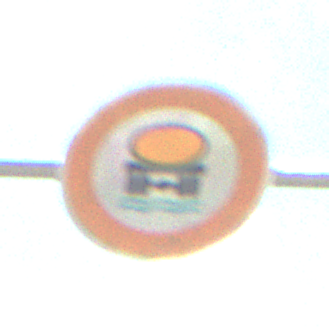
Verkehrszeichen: VerbotFahrzeugeWassergefaehrdenderLadung
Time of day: Midday
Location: Outdoor (Nature)
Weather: PartlyCloudy
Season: Autumn
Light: Natural